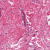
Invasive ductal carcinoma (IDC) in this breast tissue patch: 0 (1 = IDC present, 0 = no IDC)